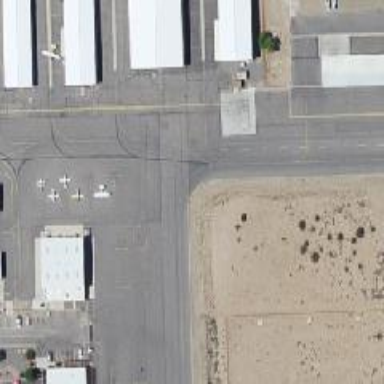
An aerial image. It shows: View of taxiway at the airport.